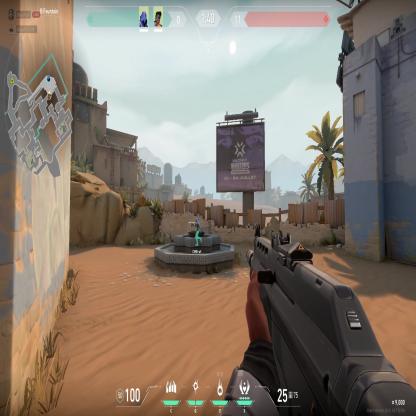
Label: teammate